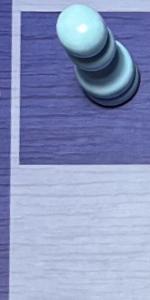
Label: Empty